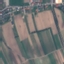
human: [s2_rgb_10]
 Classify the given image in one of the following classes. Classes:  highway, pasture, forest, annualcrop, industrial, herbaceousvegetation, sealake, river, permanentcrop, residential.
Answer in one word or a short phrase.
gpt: PermanentCrop